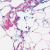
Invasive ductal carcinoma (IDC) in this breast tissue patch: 0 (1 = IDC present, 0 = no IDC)